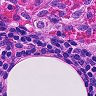
Metastatic tissue present: no